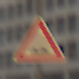
Verkehrszeichen: UnebeneFahrbahn
Umgebung: Outdoor, Urban
Tageszeit: Midday
Wetter: Overcast
Licht: Natural
Jahreszeit: NotSpecified
Kontrast: LowContrast